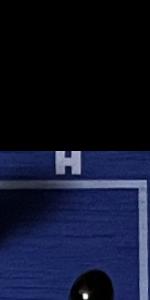
Label: Empty